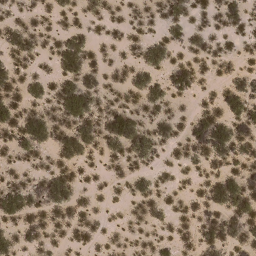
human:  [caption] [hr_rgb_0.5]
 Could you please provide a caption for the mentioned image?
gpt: There are some grey plants scattered on the ground .

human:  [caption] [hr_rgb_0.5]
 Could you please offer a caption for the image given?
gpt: This is a chaparral .

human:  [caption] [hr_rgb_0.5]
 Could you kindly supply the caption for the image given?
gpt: Lots of plants scattered in the loess ground. .

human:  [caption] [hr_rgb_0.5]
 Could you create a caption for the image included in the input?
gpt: Lots of plants scattered on the ground. .

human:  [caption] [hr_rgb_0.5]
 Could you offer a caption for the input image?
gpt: Some grey plants are scattered in the loess ground .